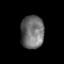
Tissue: prostate
Cell type: Myeloid cells
Senescence score: 0.8693
Nuclear area (px): 752
Mean DAPI intensity: 111.031